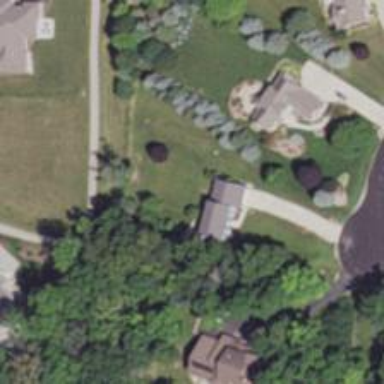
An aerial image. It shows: Driveway leading to service road.